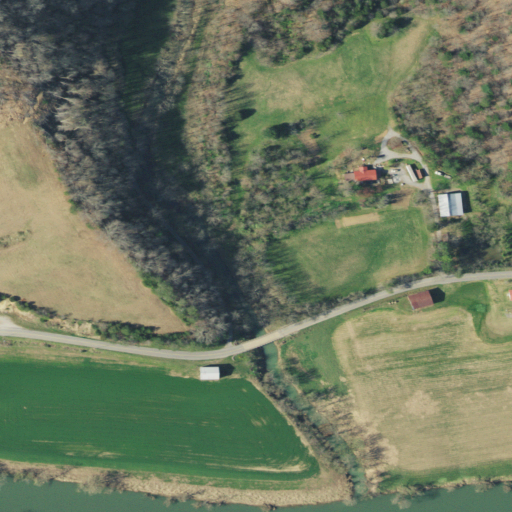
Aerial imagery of valley in Tennessee named Davis Hollow containing pasture, deciduous forest, open development, mixed forest, open water, woody wetlands, low intensity development, and medium intensity development